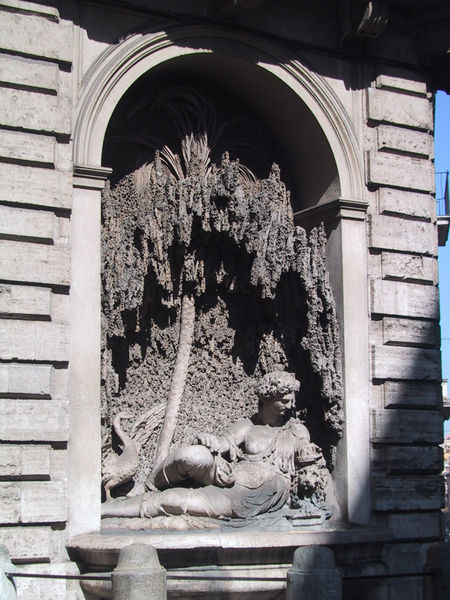
Titel: S. Carlo alle Quattro Fontane in Rom
Künstler: Francesco Borromini
Standort: Rom, S. Carlo alle Quattro Fontane (EU - I - Latium)
Schlagwörter: baum, vogel, brust, frau, haus, wand, faru, gewand, haare, renaissance, garten, skulptur, relief, liegen, gans, schwan, bogen, fassade, mauer, palme, bildhauerei, liegend, foto, nische, außen, altar, quader, grotte, löwe, leda, voe